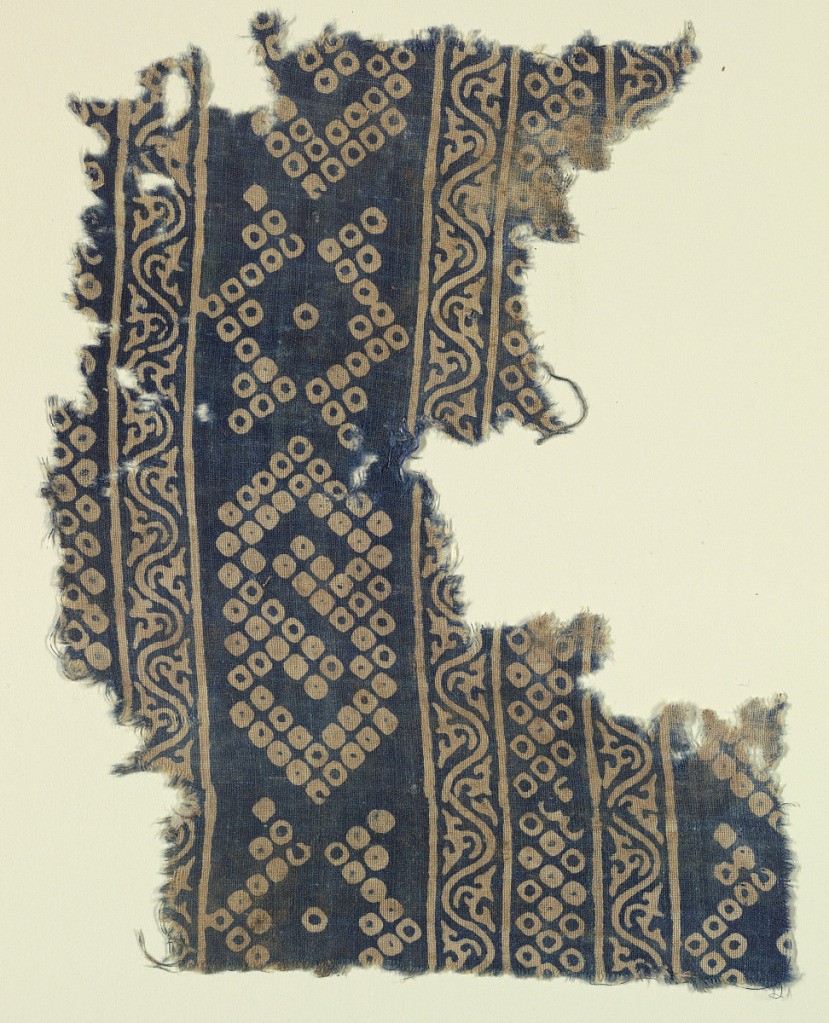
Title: Fragment
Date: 14th–15th century
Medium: cotton Technique: resist-printed on plain weave
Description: Fragment of border in fine cotton plain cloth.  Design in white on dark blue ground, arranged in horizontal bands.  Vine motif, and geometric ornament formed by blocks of small white squares with blue centers.